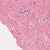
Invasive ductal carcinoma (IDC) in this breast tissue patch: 0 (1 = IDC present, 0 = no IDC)